Field crop: tomato
Growth stage: 1
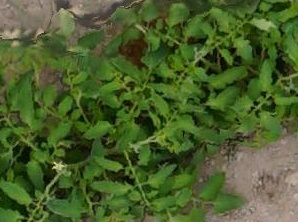
Species: tomato